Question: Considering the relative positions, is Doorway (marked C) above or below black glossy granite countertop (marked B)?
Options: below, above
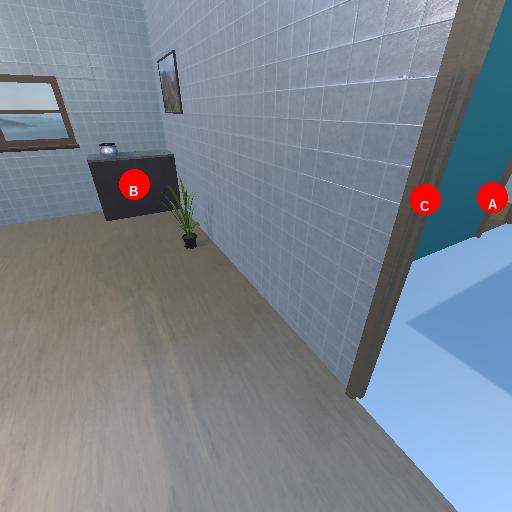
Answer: below